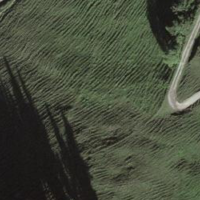
EUNIS habitat code: 24
Species observed at this site:
Sorbus aucuparia